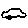
Label: car